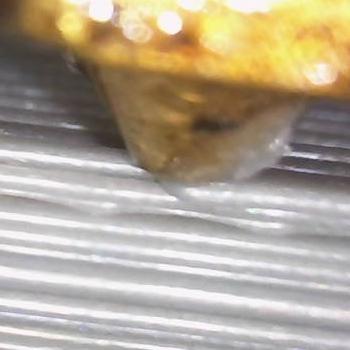
Flow rate: 162%